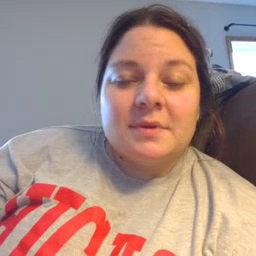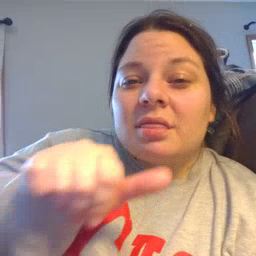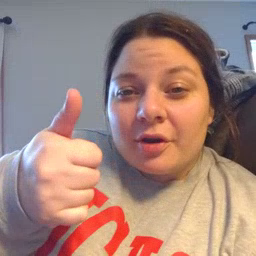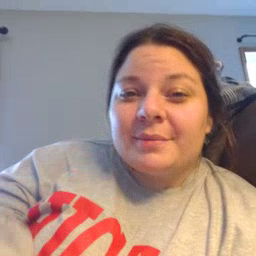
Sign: another